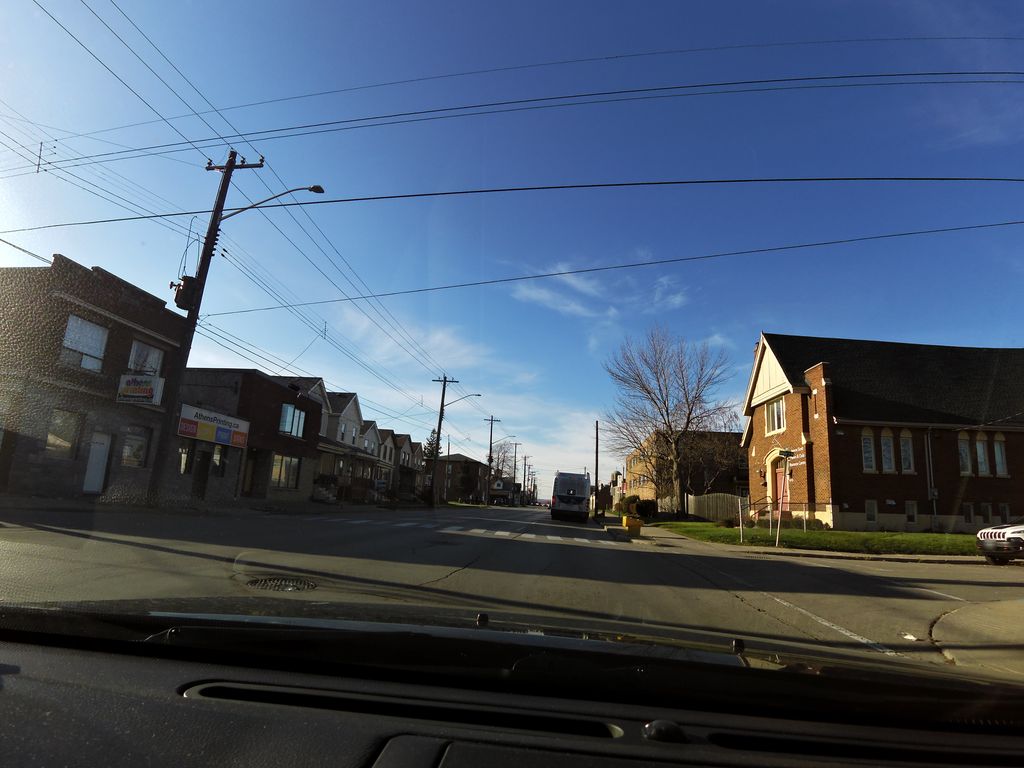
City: hamilton